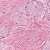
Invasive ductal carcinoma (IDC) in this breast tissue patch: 0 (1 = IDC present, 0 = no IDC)